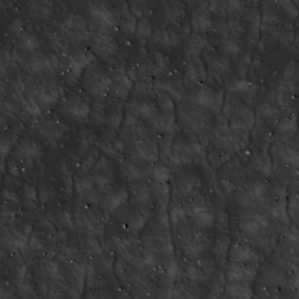
Label: non_frost